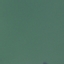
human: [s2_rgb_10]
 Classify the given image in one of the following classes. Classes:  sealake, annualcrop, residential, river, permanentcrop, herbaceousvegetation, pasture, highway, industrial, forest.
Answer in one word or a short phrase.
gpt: SeaLake